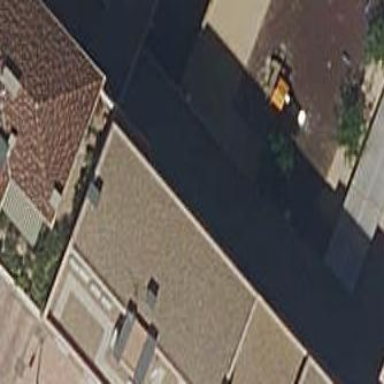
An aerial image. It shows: Part of building.